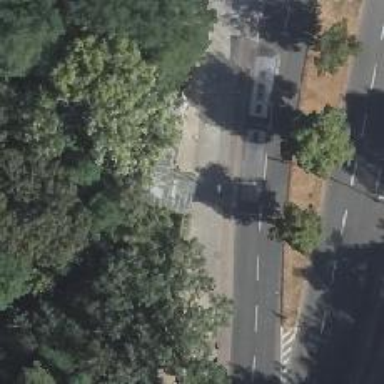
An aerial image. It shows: Subway entrance.